Question: I have a table which have these fields: id, client_id, visit_id, number_of_visit.
This table can have from 30k to 100+k rows of data. The primary key is client_id and visit_id. (I cannot have a row with these two values being the same, but meanwhile client_id can appear more than 1 time having different visit_ids and so on).
The thing I want to do is to write values to the field 'number_of_visit', and this value should be a sequence number of this visit (the first, second, third and so on). I have the 'visit_id' field which is actually a large number, and I need to order it as 'ASC' and write values to 'number_of_visit' accordingly. I have this:
'''
id client_id visit_id number_of_visit
1 103 10 0
2 103 11 0
3 104 12 0
4 105 13 0
5 105 15 0
6 105 16 0
'''
And I want to do this:
'''
id client_id visit_id number_of_visit
1 103 10 1
2 103 11 2
3 104 12 1
4 105 13 1
5 105 15 2
6 105 16 3
'''
I write values to 'number_of_visit' from 1 to n in the same order as 'visit_id' values in 'ASC' order.
This table is able to have more than 1 row with the same client_id, but cannot have a row with the same visit_id, because one visit_id is always relative to a particular client_id. I need to get all the 'visit_id''s of all 'client_id''s in this table, and update the 'number_of_visit' field of these rows with numbers 1, 2, 3, which represent sequence numbers. (if this is the first visit, or it's the second, third and so on ...).
I have this PHP code:
'''
$visit_ids = [];
$sql = "SELECT clientID, GROUP_CONCAT(id) as 'visit_ids' FROM table_report GROUP BY clientID";
$stmt = $pdo->prepare($sql);
$stmt->execute();
while ($row = $stmt->fetch()) {
$visit_ids = explode(',', $row['visit_ids']);
$counter = 1;
foreach ($visit_ids as $id)
{
$query = "UPDATE table_report SET number_of_visit = :value WHERE id = :id";
$statement = $pdo->prepare($query);
$statement->execute([':value' => $counter, ":id" => $id]);
$counter++;
}
}
'''
But the main problem is that it's too slow. The table contains about 40k rows now, but could have more than 100k+. When it's 40k it takes about an hour or two to complete.
What can I do to make this more faster? I have indexes on these fields.
Here's also EXPLAIN output:
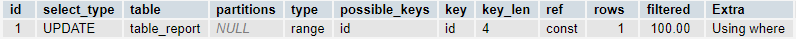
Answer: Use 'row_number()':
'''
select t.*, row_number() over(partition by client_id order by visit_id) number_of_visit
from table_report t
'''
If you wanted an 'update' statement:
'''
update table_report t
inner join (
select id, row_number() over(partition by client_id order by visit_id) number_of_visit
from table_report t1
) t1 on t1.id = t.id
set t.number_of_visit = t1.number_of_visit
'''